Question: I am creating a program which allows the user to select from a number of seats (whch are pictureboxes) to reserve the seats they want for an upcoming play. But this requires my layout to be compact and require some of the images to overap each other. My images that i am using are transparent .PNG's, but when one picture box overlaps another it still cuts the one. Can anyone help me with this?
Thanks.
Coding language: VB.NET in microsoft visual studio 2010
Problem:

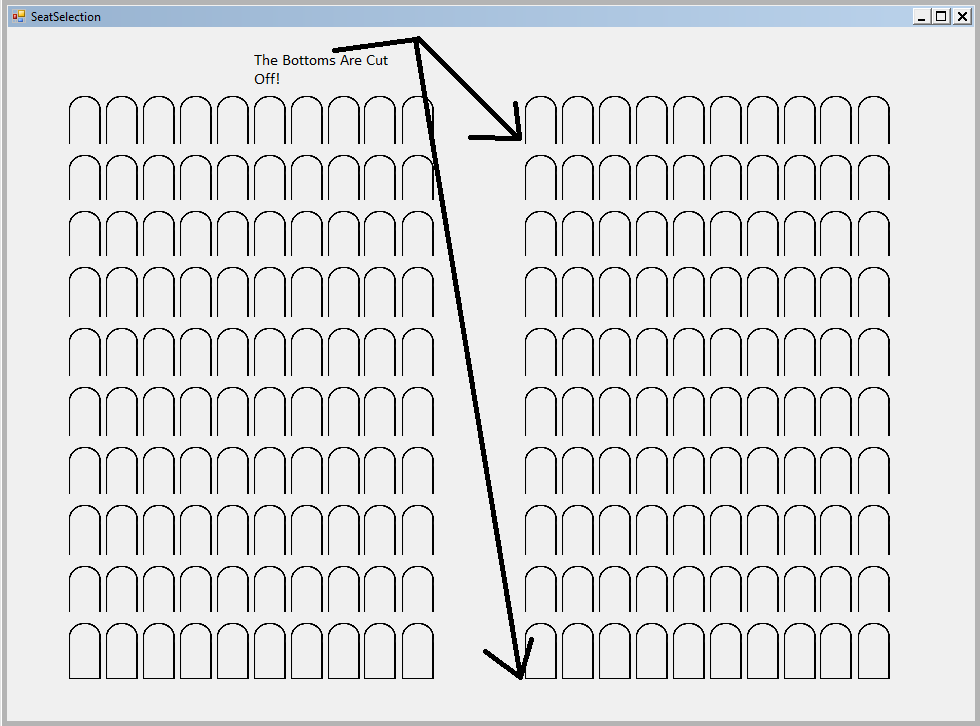
Answer: Controls in WinForms don't handle transparency well. They fake it by drawing the underlying form on themselves, but this does not include other controls.
Two possibilities:
- - Draw the images in one bitmap and display it in one large picturebox.Without knowing how your code looks like. Consider a small image of a seat as 'seat.png' in the application directory. Also consider that 'ColumnCount' and 'RowCount' define how many seats there are per row and how many rows there are. Adjust the 'BmpOut' size accordingly.'''
Dim BmpOut as New Bitmap(640,480)
Using SeatImage as New Bitmap("seat.png")
Using g as Graphics = Graphics.FromImage(BmpOut)
For x = 0 To ColumnCount - 1
For y = 0 To RowCount - 1
g.DrawImageUnscaled(SeatImage, x*SeatImage.Width, y*SeatImage.height)
Next y
Next x
End Using
End Using
If Picturebox1.image IsNot Nothing then Picturebox1.Image.Dispose()
Picturebox1.Image = bmpout
'''
This should use the transparency of the PNG correctly.